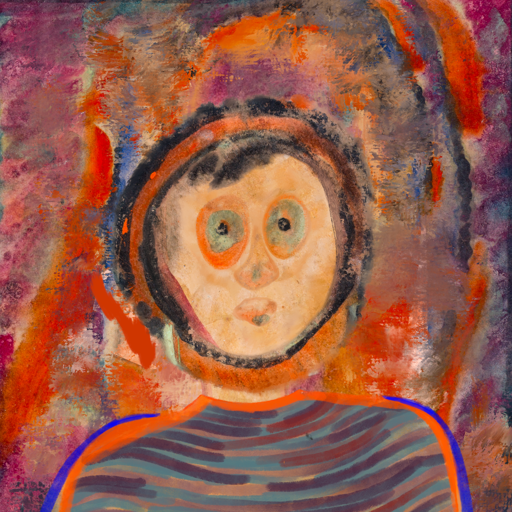
Background: Experience, Head And Neck Front: Childish, Face Front: Childish, Bust: Experience, Hair Front: Childish, Head Accessory: Blank, Second Necklace: Blank, Necklace: Blank, Baby: Blank